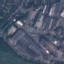
Label: Industrial